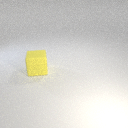
large yellow rubber cube